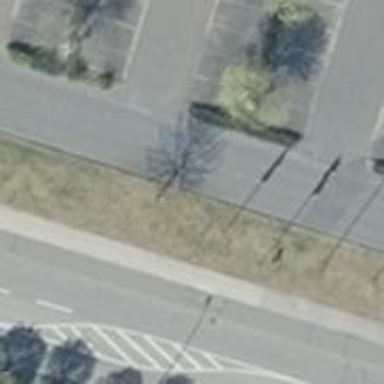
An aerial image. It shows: Paved parking aisle used as service road.